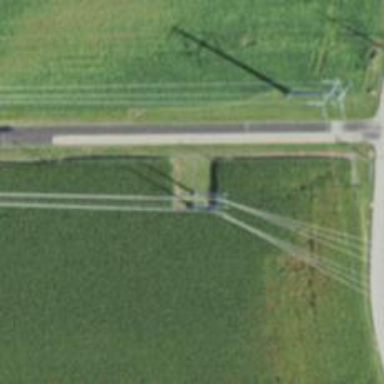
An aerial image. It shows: Power tower.